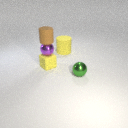
small brown rubber cylinder above small yellow rubber cube